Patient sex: M
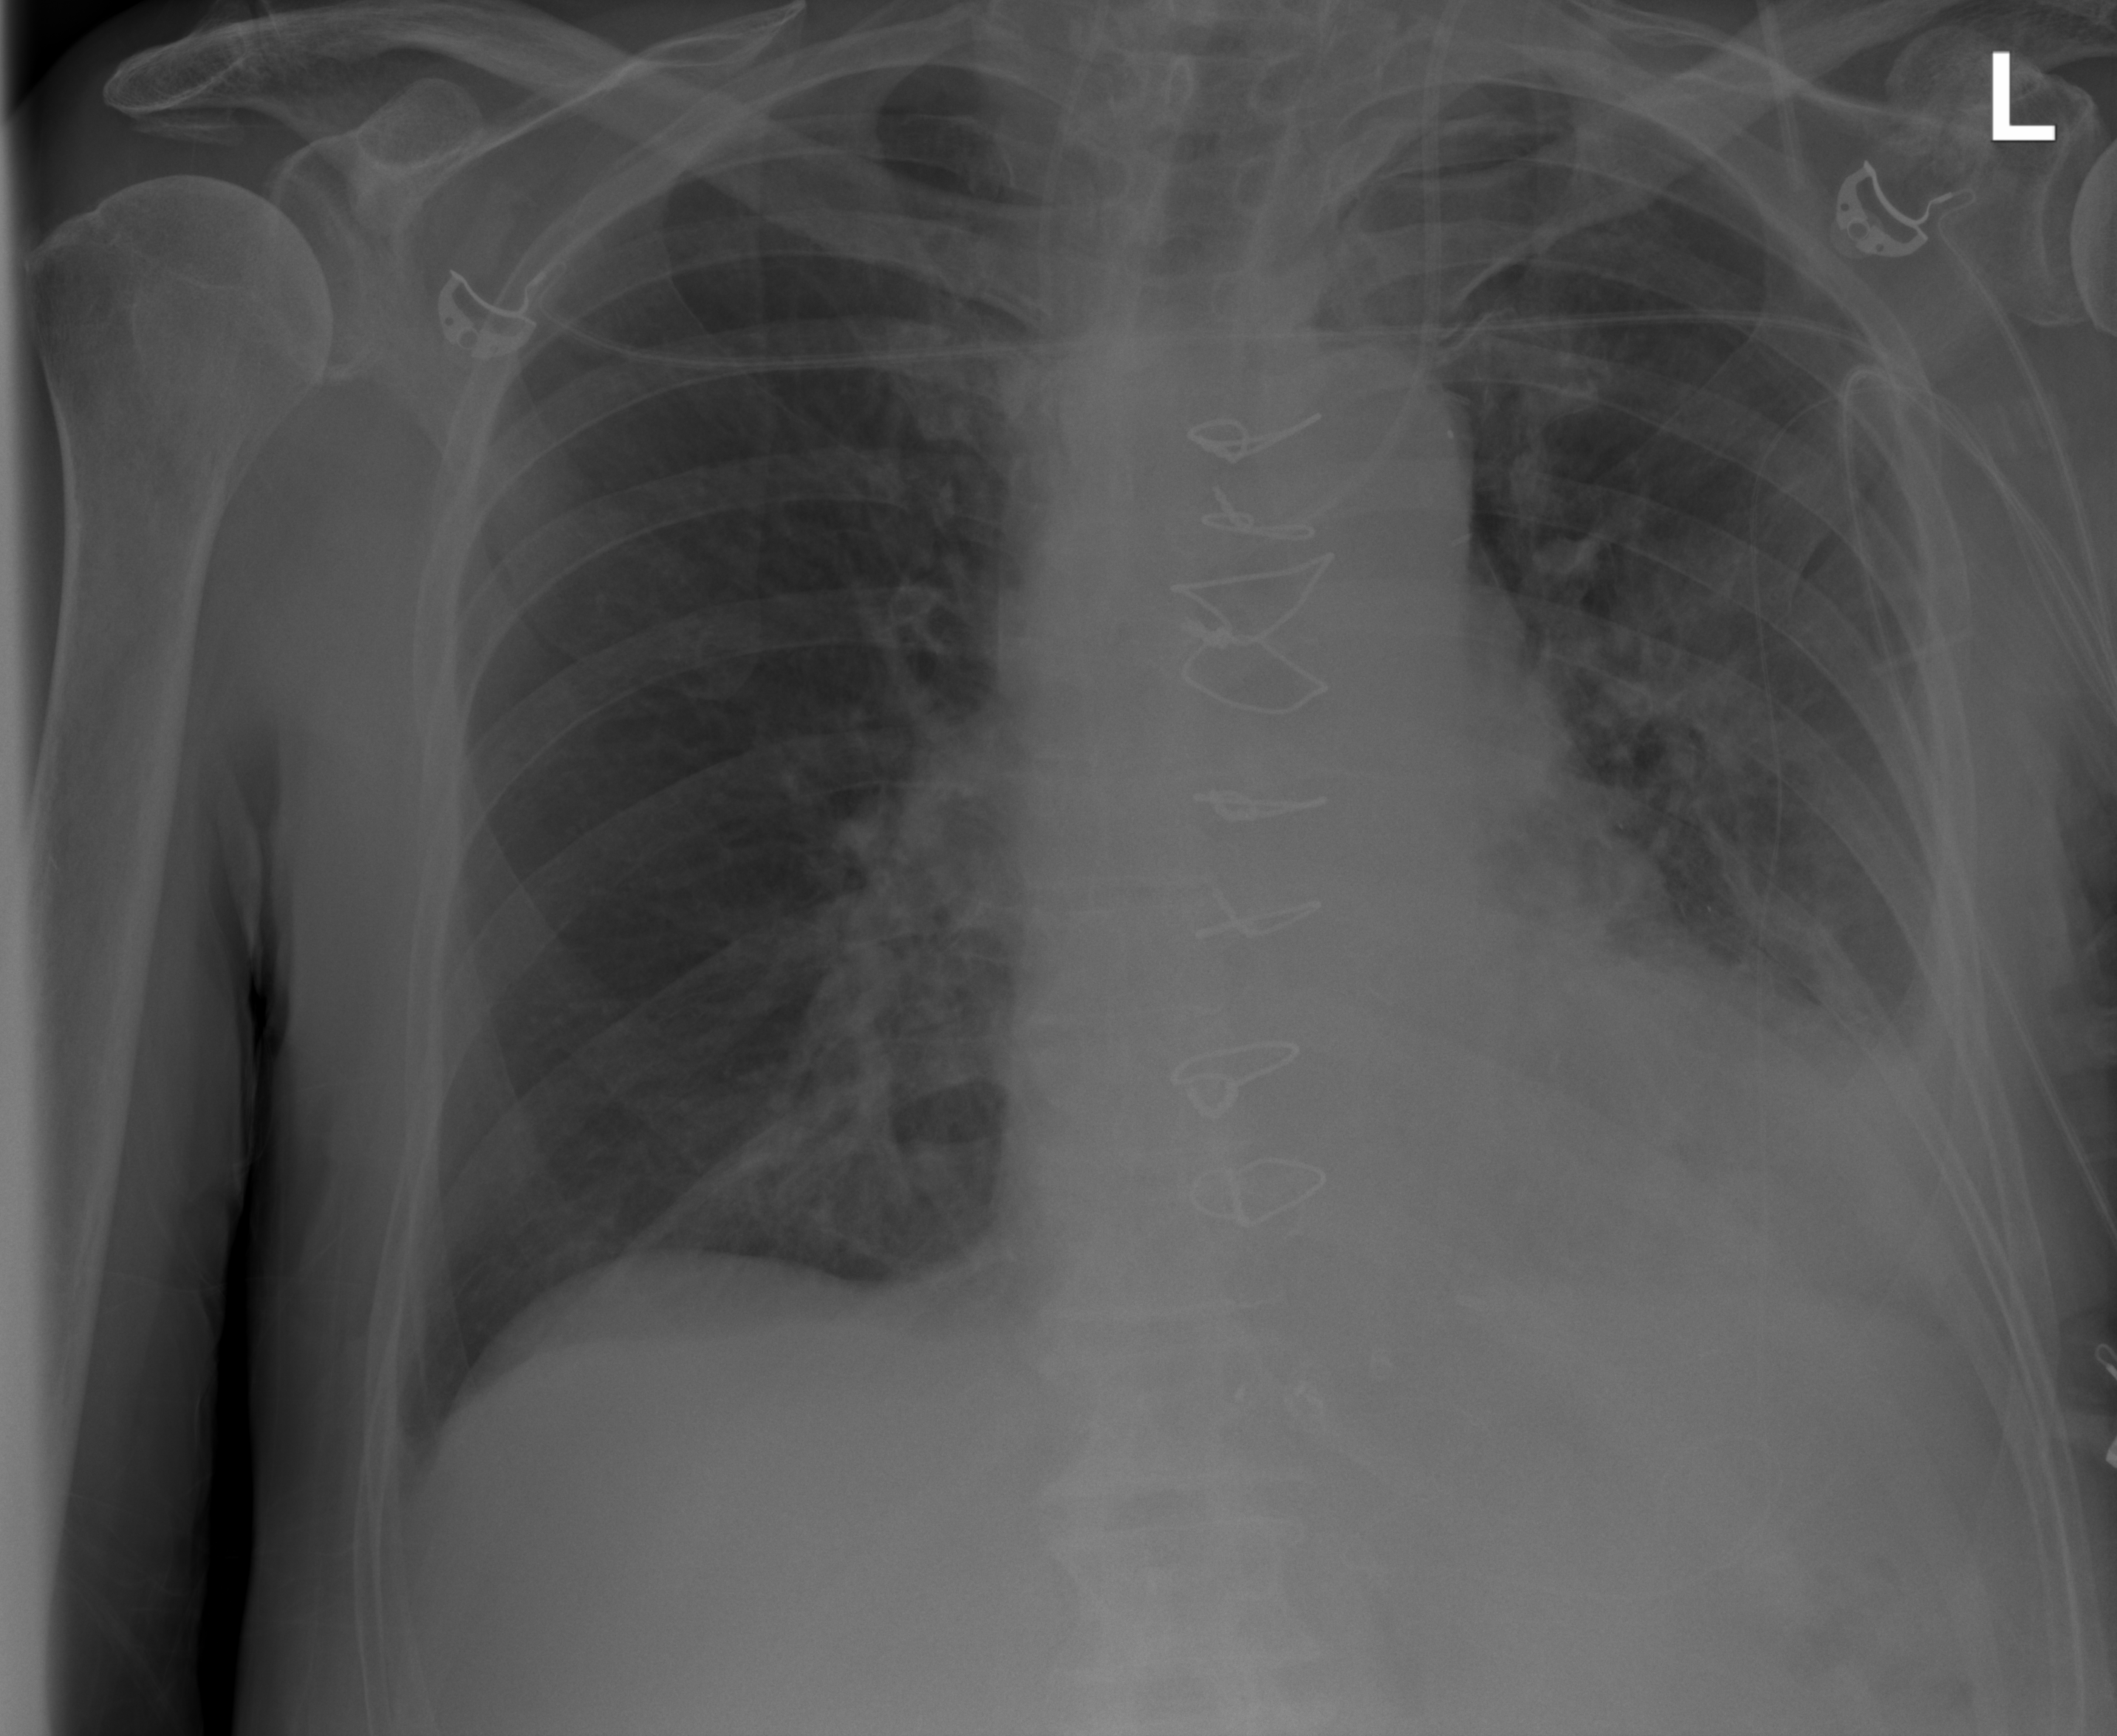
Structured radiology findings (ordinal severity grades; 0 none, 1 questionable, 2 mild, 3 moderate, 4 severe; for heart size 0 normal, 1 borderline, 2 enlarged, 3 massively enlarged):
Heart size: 2
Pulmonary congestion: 2
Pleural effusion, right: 0
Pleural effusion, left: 3
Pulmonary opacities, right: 0
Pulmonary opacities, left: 2
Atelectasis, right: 0
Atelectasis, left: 3